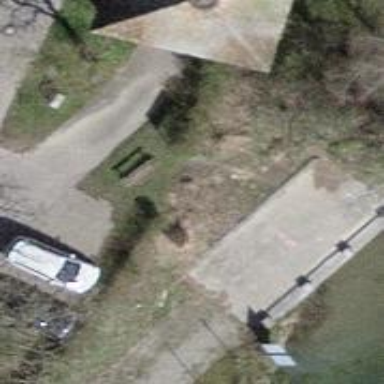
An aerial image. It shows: Brown bench.